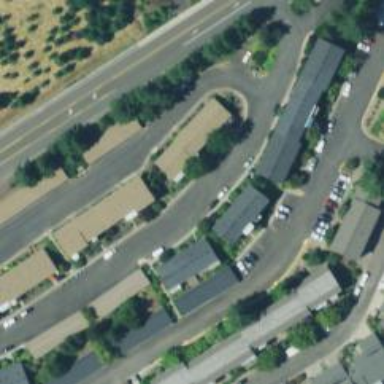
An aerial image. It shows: Residential road with sidewalk on the left side.